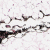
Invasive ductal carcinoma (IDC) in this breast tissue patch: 0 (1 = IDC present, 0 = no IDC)